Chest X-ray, AP view. Patient: 54 years old, sex F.
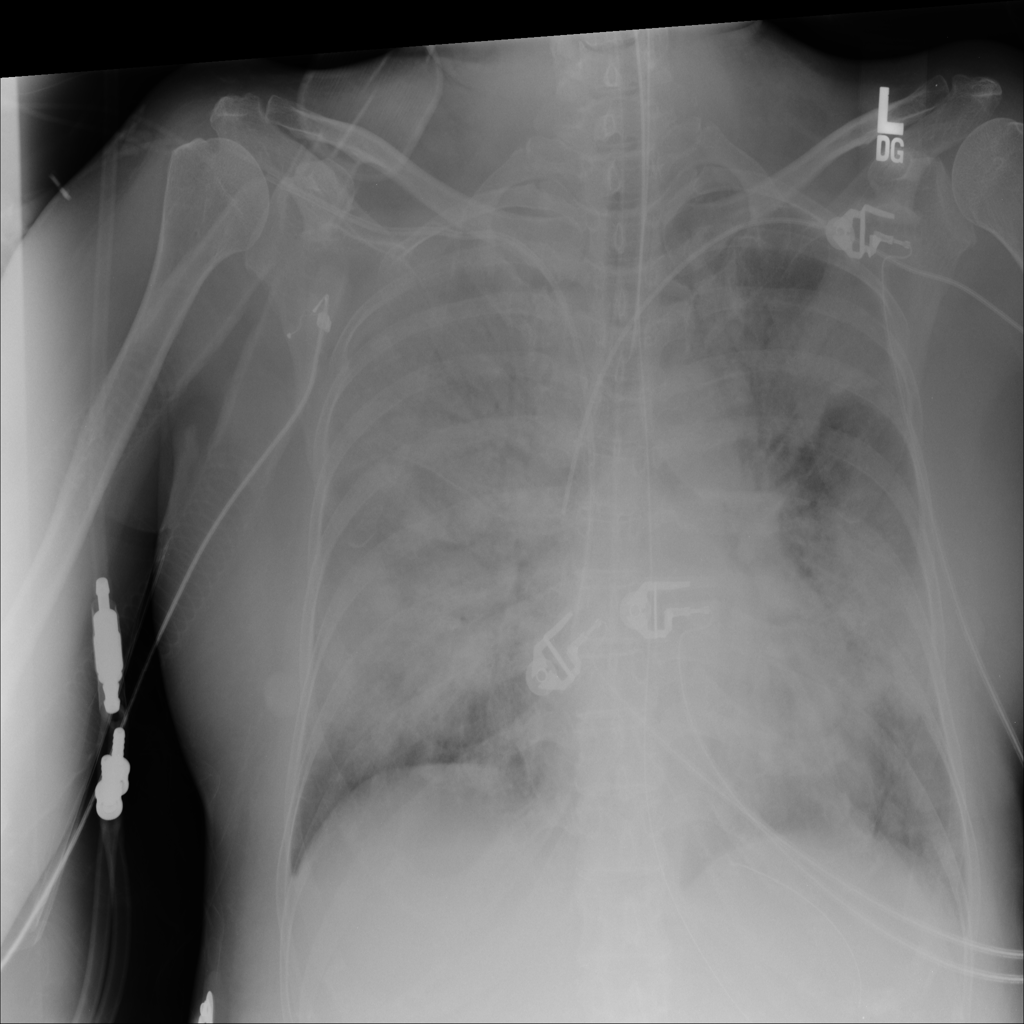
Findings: Edema, Infiltration